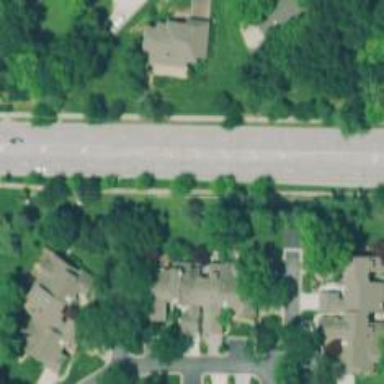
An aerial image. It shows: Secondary road.